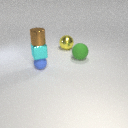
large green rubber sphere in front of large yellow metal sphere